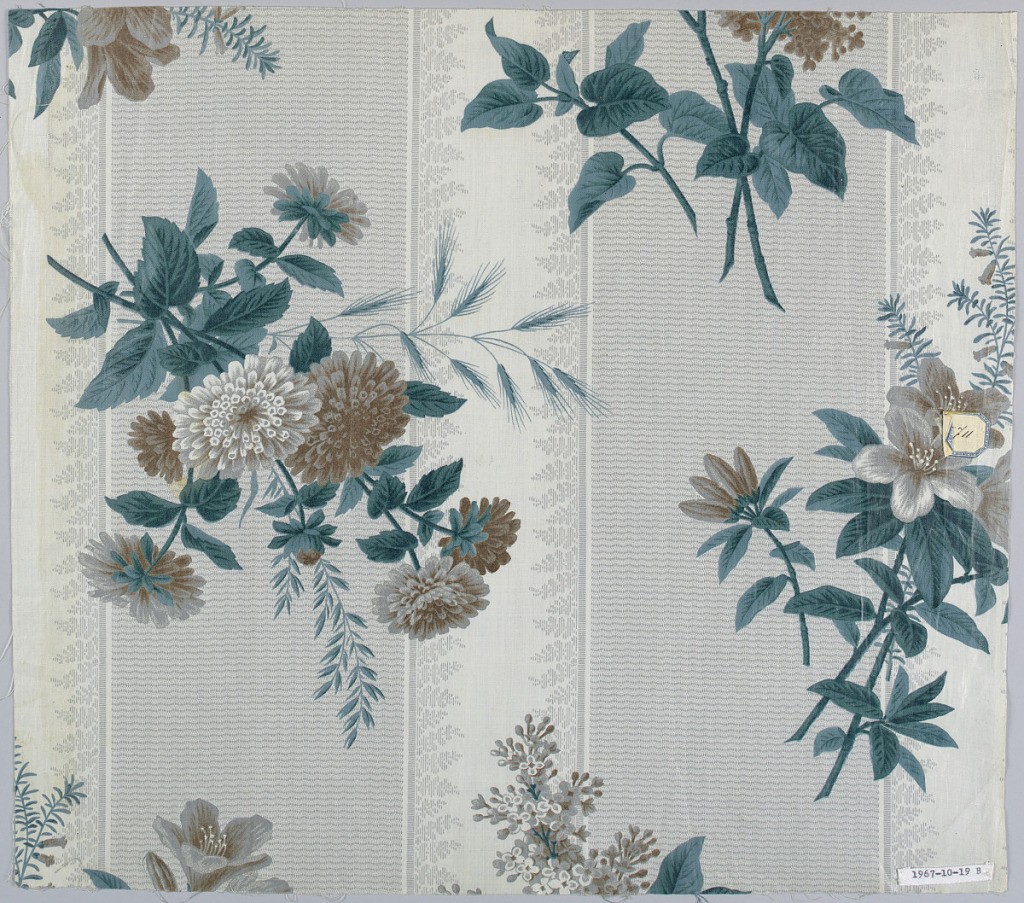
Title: Textile
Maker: Schwartz-Huguenin
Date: mid-19th century
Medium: Madium: cotton Technique: printed by engraved roller and block printed; glazed
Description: Two samples with same ground design, printed in different color patterns. Ground, broad grey stripe of minute wavy lines alternating with white stripe with foliage edge. A) Sprays of lilac, azalea and asters in violet. B) Same flowers in grey. Glazed.